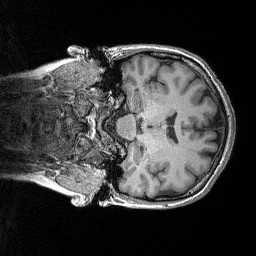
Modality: T1w
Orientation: coronal
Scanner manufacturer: siemens
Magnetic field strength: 3 T
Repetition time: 2.3 s
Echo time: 0.00298 s